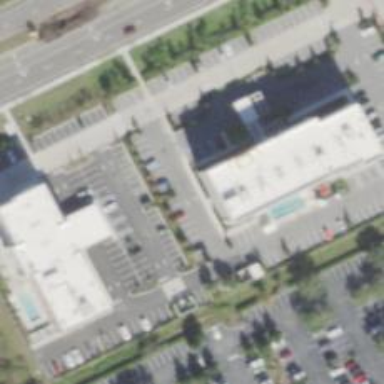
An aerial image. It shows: Hotel building.